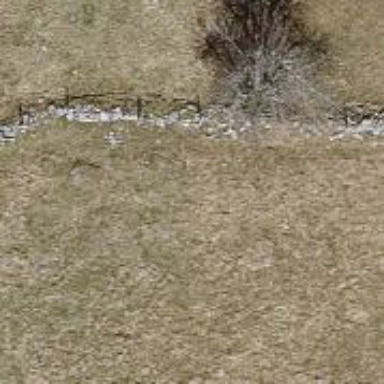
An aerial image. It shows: Wall barrier.